Question: I have the following code that is being used to successfully upload images:
'''
$fileName = $_FILES['file']['name'];
$fileSize = $_FILES['file']['size'];
$fileType = $_FILES['file']['type'];
$fileTmp = $_FILES['file']['tmp_name'];
list($origWidth, $origHeight) = getimagesize($fileTmp);
'''
The catch is I'm getting an 'Undefined index' on each line.
I have print_r($_FILES) just before this code and each array variable exists and I've echo out varibles like $fileName and can see each has a value.
Also I have put this before this code block and it makes no difference:
'''
$fileName = $fileSize = $fileType = $fileTmp = '';
'''
Any suggestions how I can ensure these variables are defined?
thankyou
update.............................
this is the HTML code:
'''
<form action="http://www.domainname.com/scripts/php/processing.php?page=join&section=precrop&type=profile&token=photoToken" method="post" id="joinPhotoUploadFormProfile" enctype="multipart/form-data">
<input type="file" name="file" class="fileProfile"><br>
</form>
'''
update...............................
var_dump($_FILES); output below:

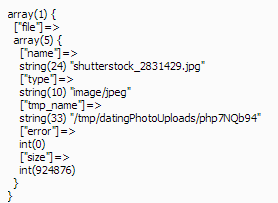
Answer: Since you are getting 'Undefined index' and the script completes the upload successfully just add the following lines to make sure that the request method is in fact 'POST' and that the '$_FILES' array is set.
'''
if ($_SERVER['REQUEST_METHOD'] == 'POST') {
$fileName = (isset($_FILES['file']['name']) ? $_FILES['file']['name'] : null);
$fileSize = (isset($_FILES['file']['size']) ? $_FILES['file']['size'] : null);
$fileType = (isset($_FILES['file']['type']) ? $_FILES['file']['type'] : null);
$fileTmp = (isset($_FILES['file']['tmp_name']) ? $_FILES['file']['tmp_name'] : null);
//the rest of your upload code
}
'''
it also looks like you are passing a lot of variables via url
'processing.php?page=join&section=precrop&type=profile&token=photoToken' whick would suggest that you have other conditionals in the script so make sure that your are editing the code in the right place.